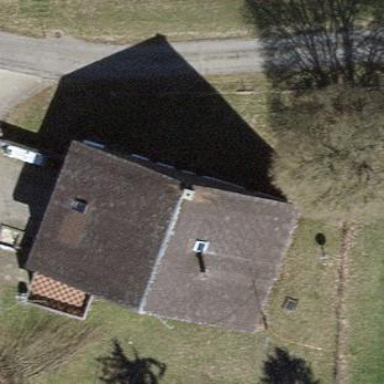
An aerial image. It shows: Detached building with tiled roof.